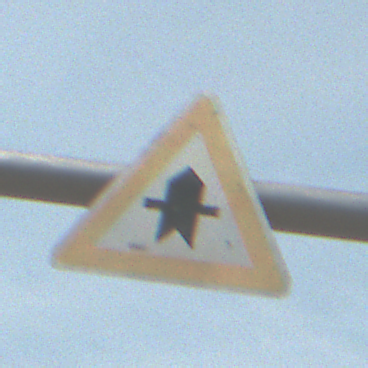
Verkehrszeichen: Vorfahrt
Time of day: Midday
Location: Outdoor (Suburban)
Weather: PartlyCloudy
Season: Summer
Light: Natural